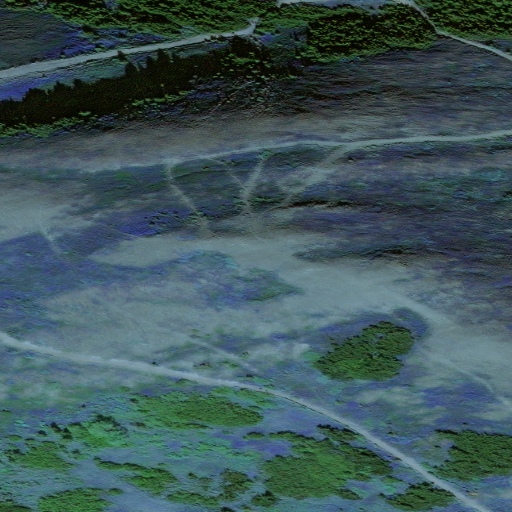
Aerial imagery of mountain in Alaska named Blueberry Knoll containing only unknown